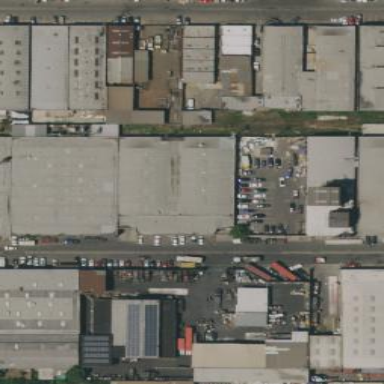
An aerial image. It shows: Warehouse building.